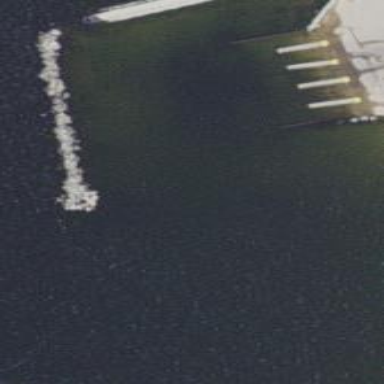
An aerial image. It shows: Breakwater structure.